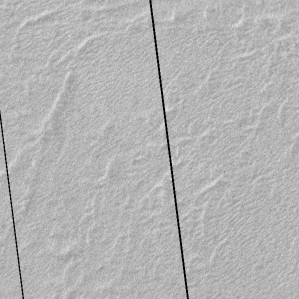
Label: frost